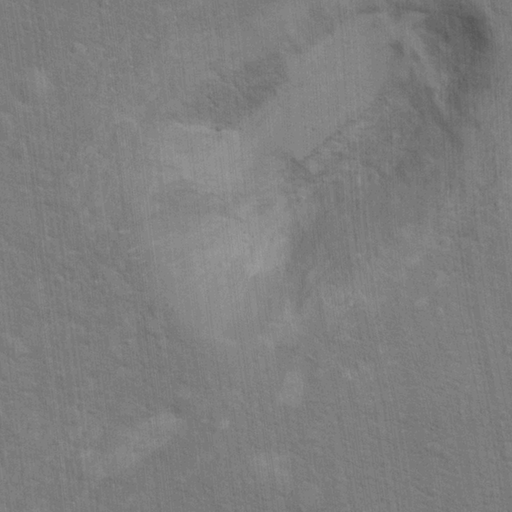
Objects detected: cone, cone